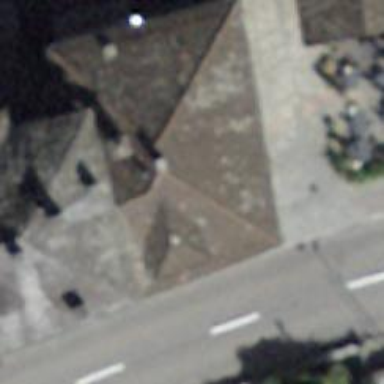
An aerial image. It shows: Restaurant.